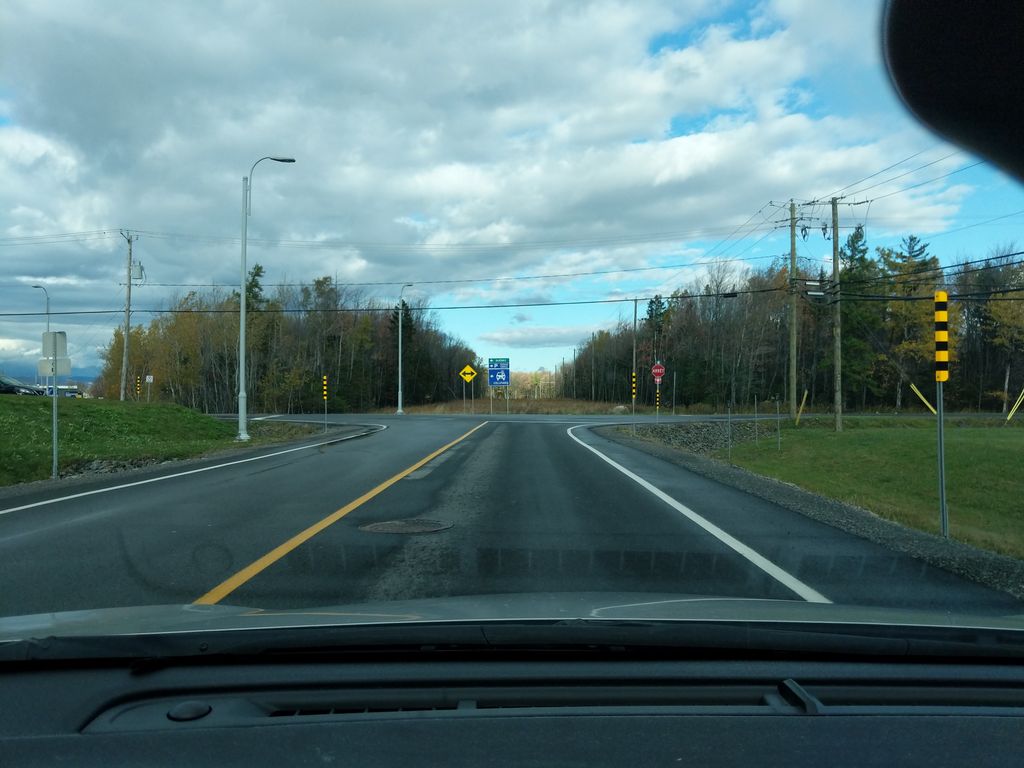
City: quebec_city